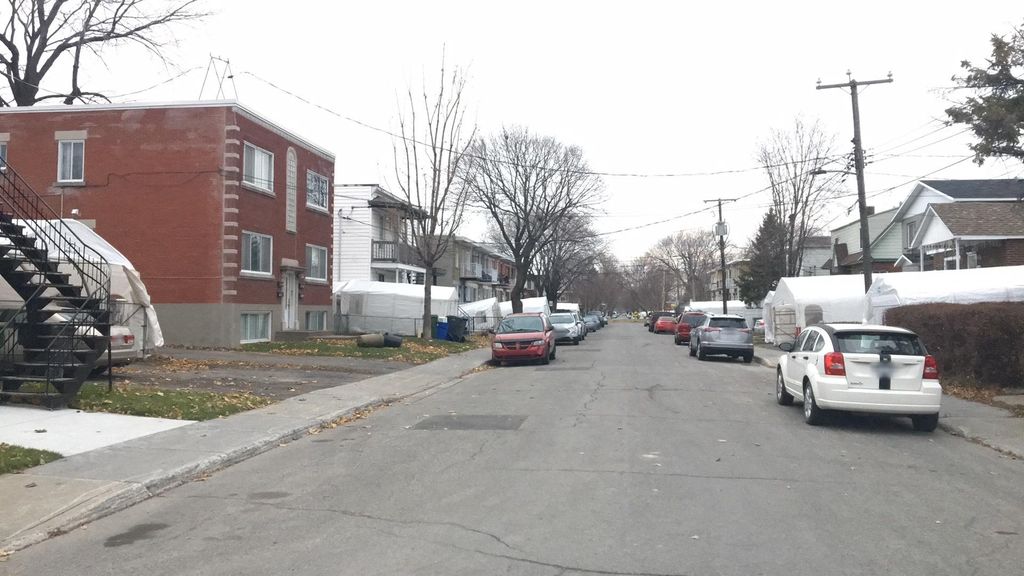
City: montreal